Question: I want to create a script on Windows 7 to delete everything in a directory that is not a picture.
So
'''
for all files in directory X
if file y does not have extension in (.png, .gif, .jpeg)
delete y
end
'''
that's it
how can I find or create such a script
mind you, some pictures are important, so this script has to work correctly :) I don't think I should be experimenting here, and even if I tested my own script on a small directory with experimental files, I am not confident that I should try it.
I have this code as suggested:
'''
::extensions are delimited with space // filename is del_stuff.bat
set "extensions_list=.png .gif .jpeg .bmp .jpg "
pushd "C:\Users\denman\Desktop\xxx\"
for /f "delims=" %%f in ('dir /b ^|findstr /i /e /v "%extensions_list%" ') do (
echo del /q /f "%%~f"
)
popd
'''
But I get this error:

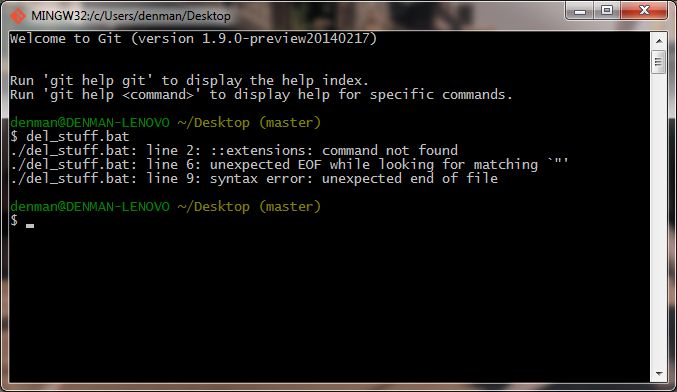
Answer: '''
@echo off
::extensions are delimited with space
set "extensions_list=.png .gif .jpeg "
pushd "C:\Directory_with_pictures" && (
for /f "delims=" %%f in ('dir /b /a-d ^|findstr /i /e /v "%extensions_list%" ') do (
echo del /q /f "%%~f"
)
popd
)
'''
The 'echo' is to verify the result .remove the echo to activate deletion.And change '"C:\Directory_with_pictures"' with the actual path.
testing the script:
'''
@echo off
md test_dir>nul 2>&1
echo #>test_dir 1.png
echo #>test_dir 1.txt
echo #>test_dir 1.tst
echo #>test_dir 1.jpg
echo #>test_dir 1.gif
echo #>test_dir 2.png
echo #>test_dir 2.txt
echo #>test_dir 2.tst
echo #>test_dir 2.jpg
echo #>test_dir 2.gif
echo -- before deleting--
dir /b . est_dir\*
echo(
echo(
::extensions are delimited with space
set "extensions_list=.png .gif .jpeg .jpg"
pushd "test_dir"
for /f "delims=" %%f in ('dir /b ^|findstr /i /e /v "%extensions_list%" ') do (
del /q /f "%%~f"
)
popd
echo -- after deleting --
dir /b . est_dir\*
'''
Output:
'''
-- before deleting--
t1.gif
t1.jpg
t1.png
t1.tst
t1.txt
t2.gif
t2.jpg
t2.png
t2.tst
t2.txt
-- after deleting --
t1.gif
t1.jpg
t1.png
t2.gif
t2.jpg
t2.png
'''